Question: I'm developing share extension for my app.
Every thing is fine, but i'm facing one main problem, my app is not in the share menu while sharing from photos app.
Below is the plist of my shared extension.

It's not showing in the list, below is the screenshot:
<URL>
But when i go to more option, set the switch of my extension off and on, now it is showing in the list, But i need to do it every time, below are the screenshots:
<URL>
<URL>
Every time i ran the extension from X-Code, It's not showing the share menu, i need to go to more option, set the switch off and on again, then only it is showing.
Can it show every time in the share menu?
Is there anything i'm missing in the plist or extra configuration required?
I need your valuable suggestions.
Thanks in advance.
I have checked it in iOS9. It's working fine without any issues.
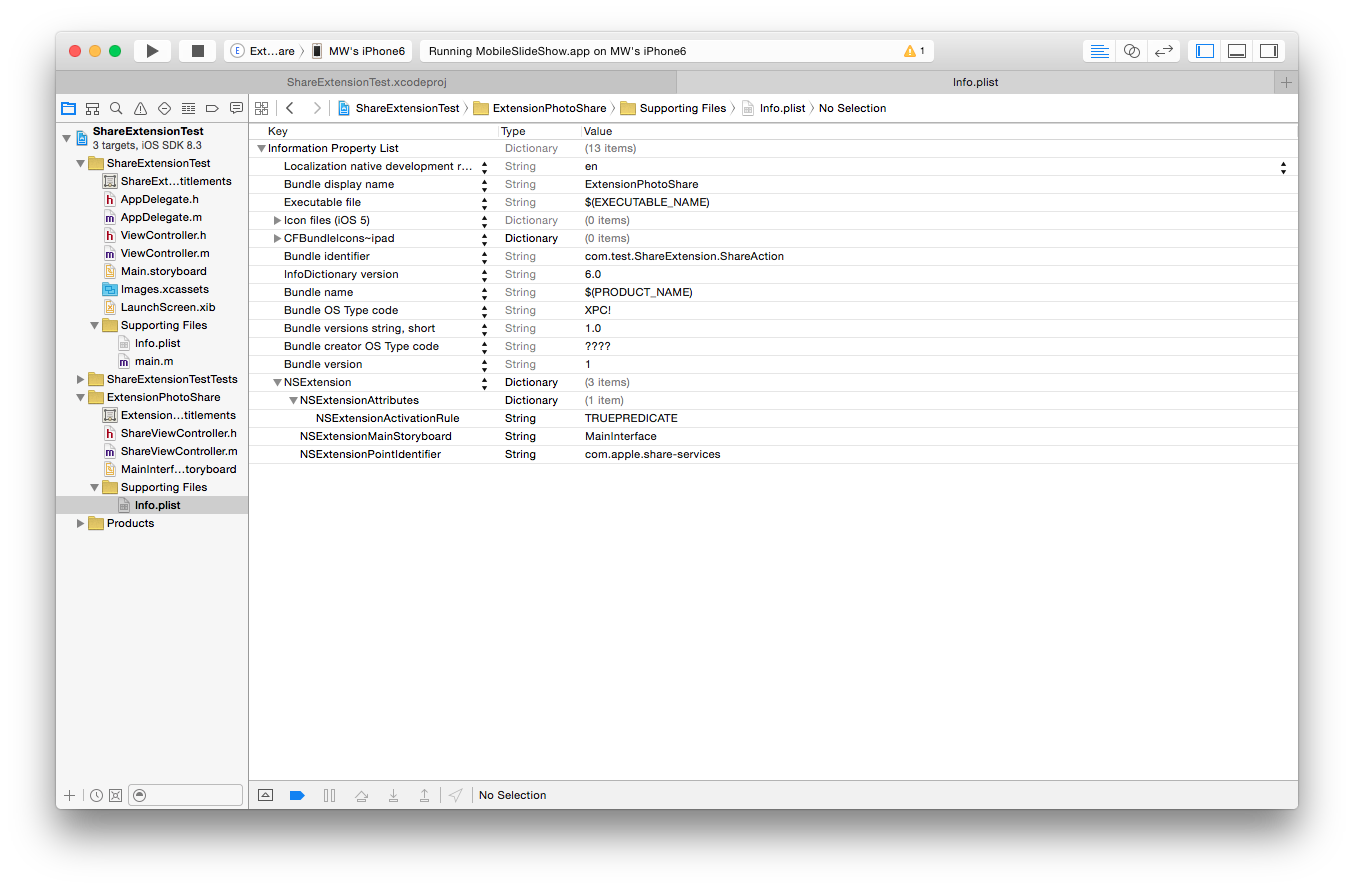
Answer: This is a bug in iOS. There is no workaround in the current version. File a bug report with Apple and hope that they fix it soon.